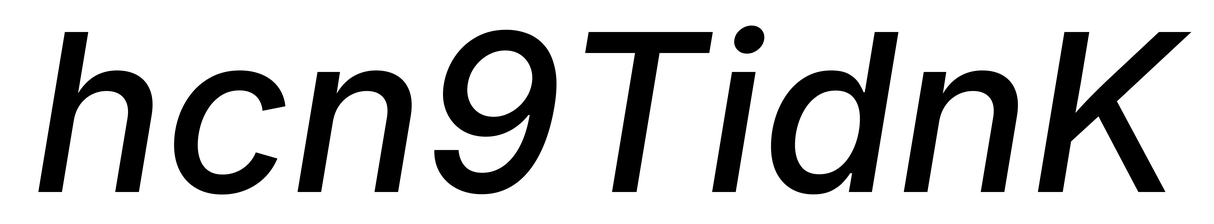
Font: Inter-Italic_Medium_Italic